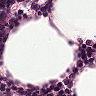
Metastatic tissue present: no